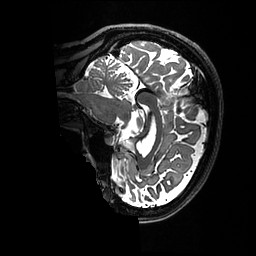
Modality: T2w
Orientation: sagittal
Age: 36
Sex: female
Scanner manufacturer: ge
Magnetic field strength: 3 T
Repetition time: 3.202 s
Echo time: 0.06602 s